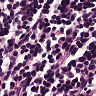
Metastatic tissue present: no